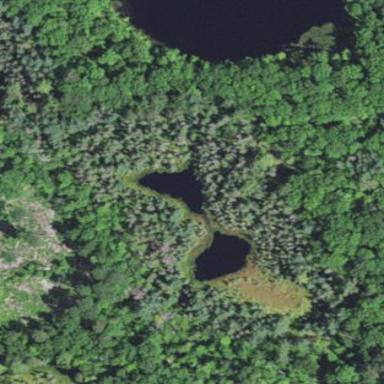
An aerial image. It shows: Pond with natural water.